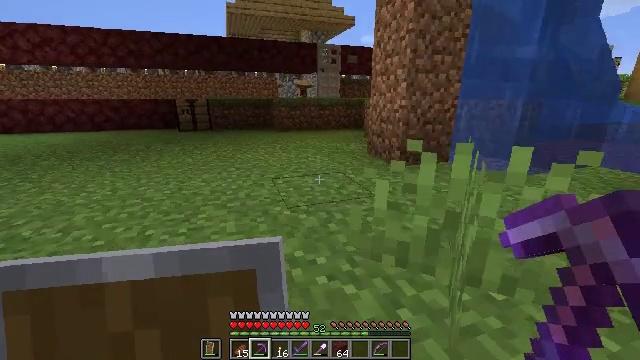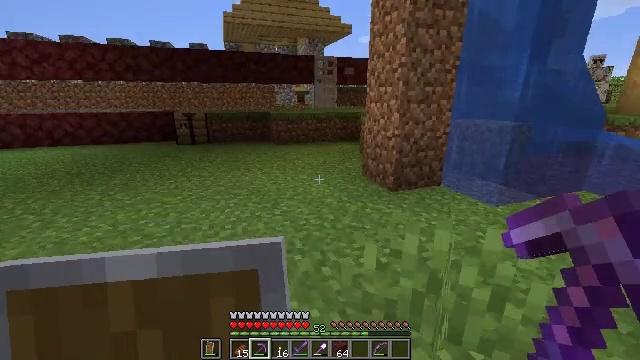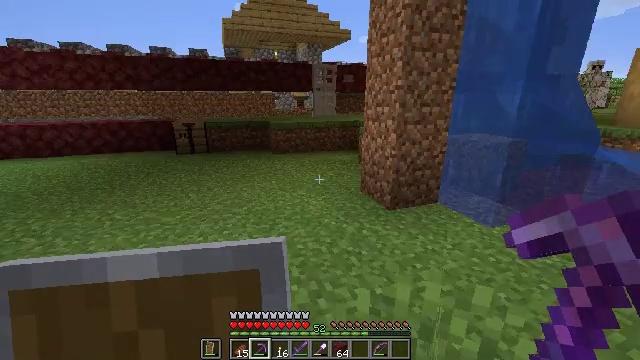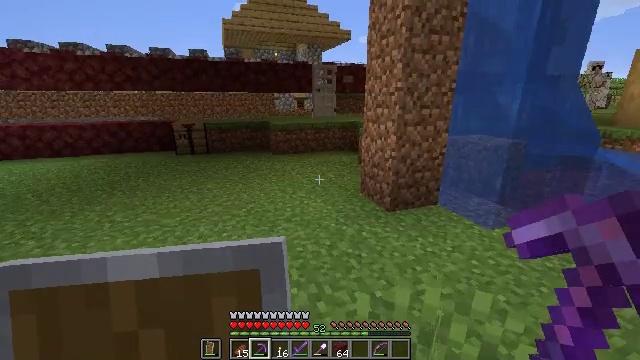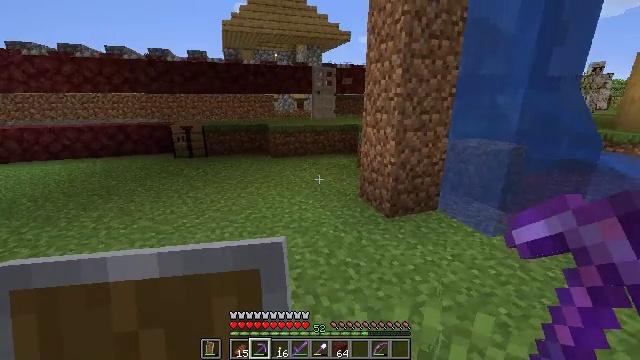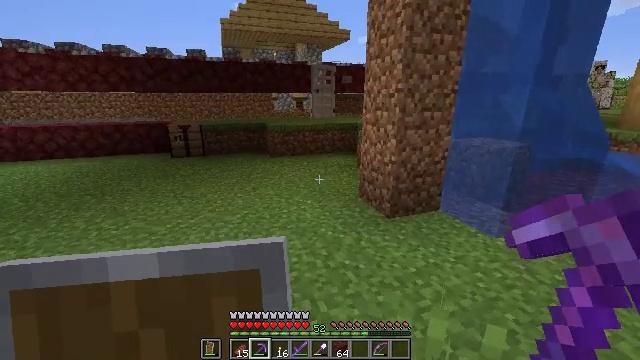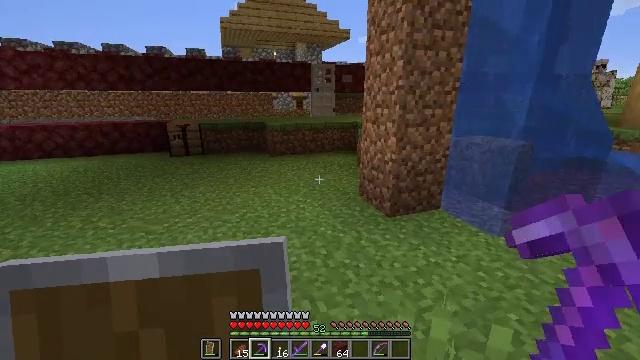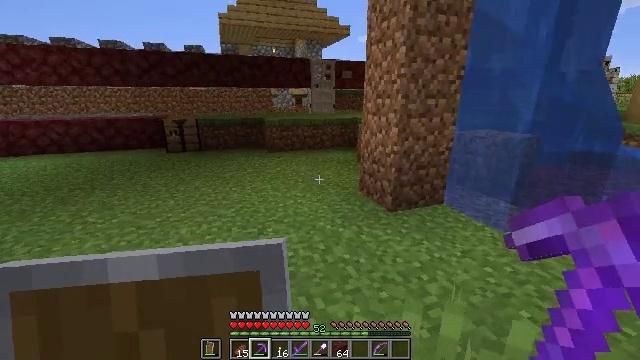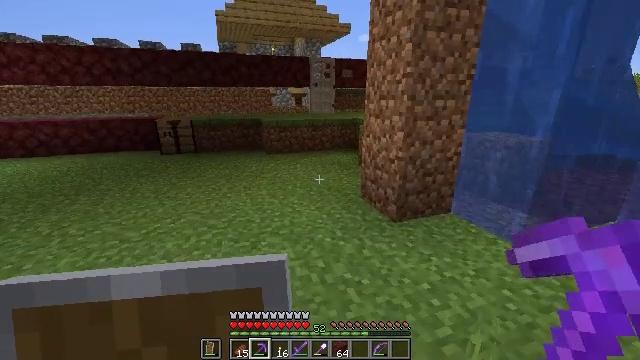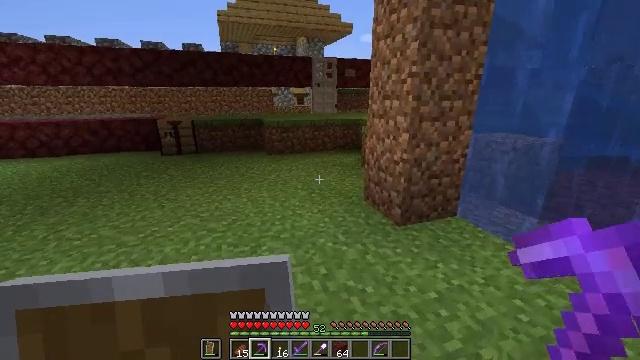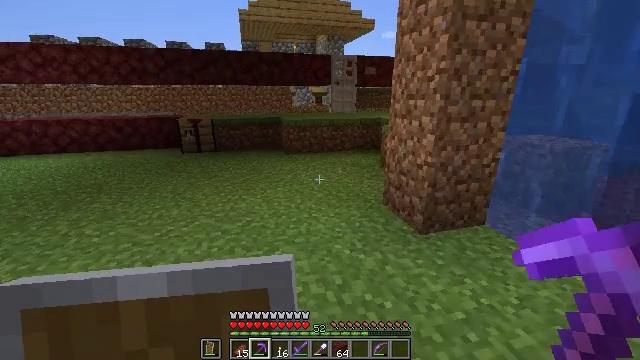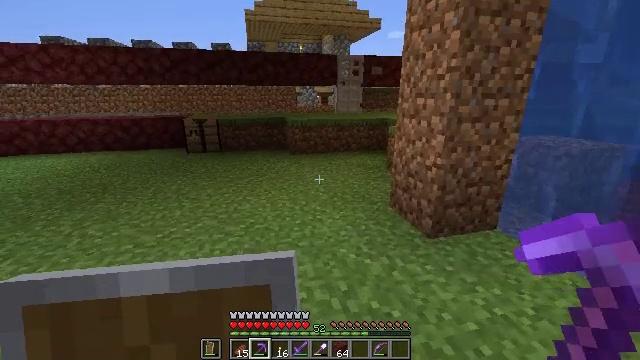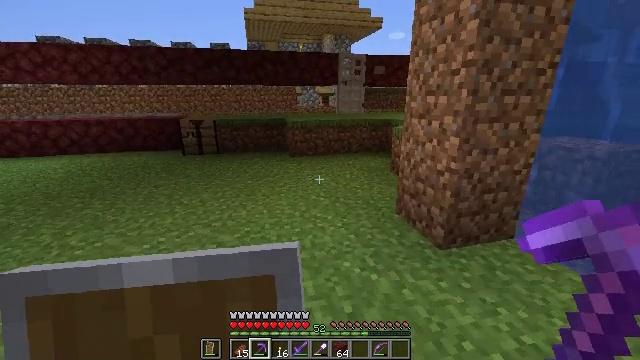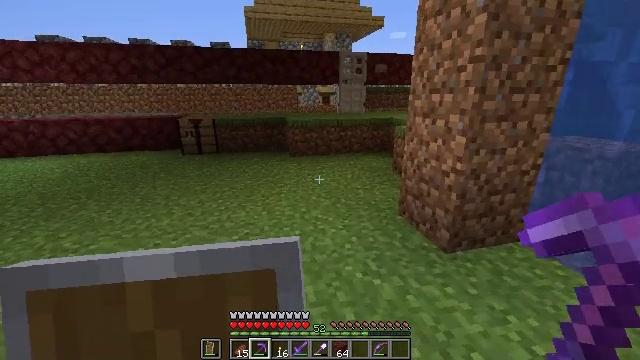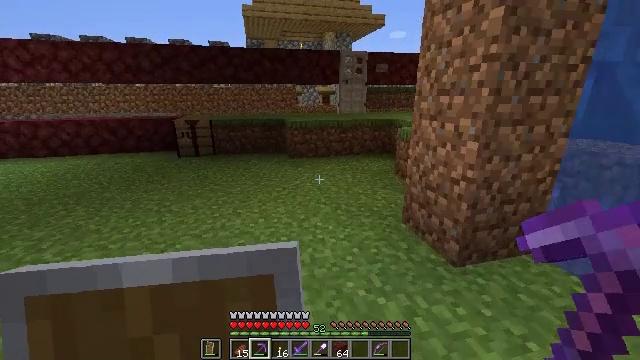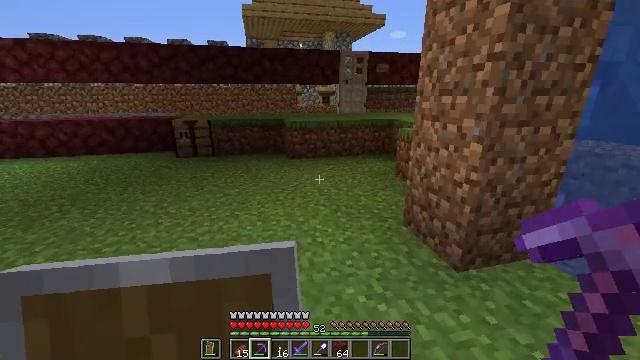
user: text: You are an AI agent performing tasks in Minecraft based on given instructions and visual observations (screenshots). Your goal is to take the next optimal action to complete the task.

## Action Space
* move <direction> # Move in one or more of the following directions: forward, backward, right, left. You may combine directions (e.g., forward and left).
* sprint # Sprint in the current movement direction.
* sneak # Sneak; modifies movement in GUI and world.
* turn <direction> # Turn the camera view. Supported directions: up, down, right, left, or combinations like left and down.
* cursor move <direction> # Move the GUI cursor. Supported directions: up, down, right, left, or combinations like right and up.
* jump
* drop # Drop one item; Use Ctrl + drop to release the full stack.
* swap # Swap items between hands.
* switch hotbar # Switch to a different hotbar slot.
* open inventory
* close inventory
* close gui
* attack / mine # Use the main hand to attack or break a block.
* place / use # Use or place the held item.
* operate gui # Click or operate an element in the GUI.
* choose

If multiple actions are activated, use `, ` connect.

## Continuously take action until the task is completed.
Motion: motion action
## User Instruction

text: Craft gold nugget in the crafting table.
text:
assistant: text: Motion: move forward, jump
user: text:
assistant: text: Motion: move forward, jump
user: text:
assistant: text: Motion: move forward, jump
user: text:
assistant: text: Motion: move forward
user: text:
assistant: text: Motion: move forward
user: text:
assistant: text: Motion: move forward
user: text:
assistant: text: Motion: move forward
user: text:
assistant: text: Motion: move forward
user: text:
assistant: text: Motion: move forward
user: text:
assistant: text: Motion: turn left
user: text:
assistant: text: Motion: move forward, turn left
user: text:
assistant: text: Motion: move forward
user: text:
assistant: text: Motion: move forward
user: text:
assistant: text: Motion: no_op
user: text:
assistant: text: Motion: no_op
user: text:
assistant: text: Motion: move forward
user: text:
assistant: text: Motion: move forward
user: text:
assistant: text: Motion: move forward
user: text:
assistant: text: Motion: move forward
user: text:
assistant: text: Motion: move forward
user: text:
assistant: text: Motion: move forward
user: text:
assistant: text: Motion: move forward and move left, turn right
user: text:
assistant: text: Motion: move forward and move left, turn right
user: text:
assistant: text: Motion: move forward and move left, turn right
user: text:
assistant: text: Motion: move forward and move left, turn right
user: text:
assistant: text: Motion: move forward and move left, turn right
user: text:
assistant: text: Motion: move forward and move left, turn right
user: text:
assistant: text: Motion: move forward and move left, turn right
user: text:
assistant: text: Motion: move forward, turn right
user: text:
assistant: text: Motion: move forward, turn right